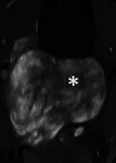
Axial. MRI PDFS sagittal and axial.
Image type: radiology (mri)